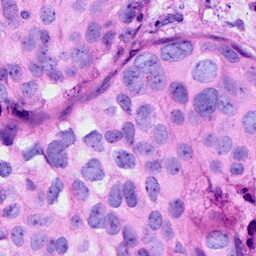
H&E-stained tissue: Breast